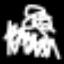
Label: squiggle